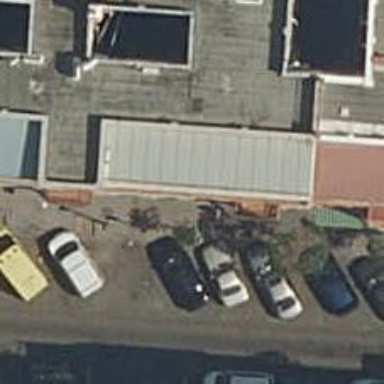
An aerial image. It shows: Restaurant.